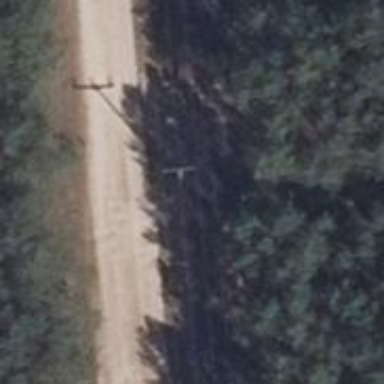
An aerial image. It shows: Power pole.